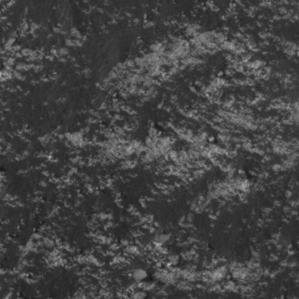
Label: frost